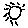
Label: sun